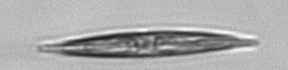
Label: Pleurosigma